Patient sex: M
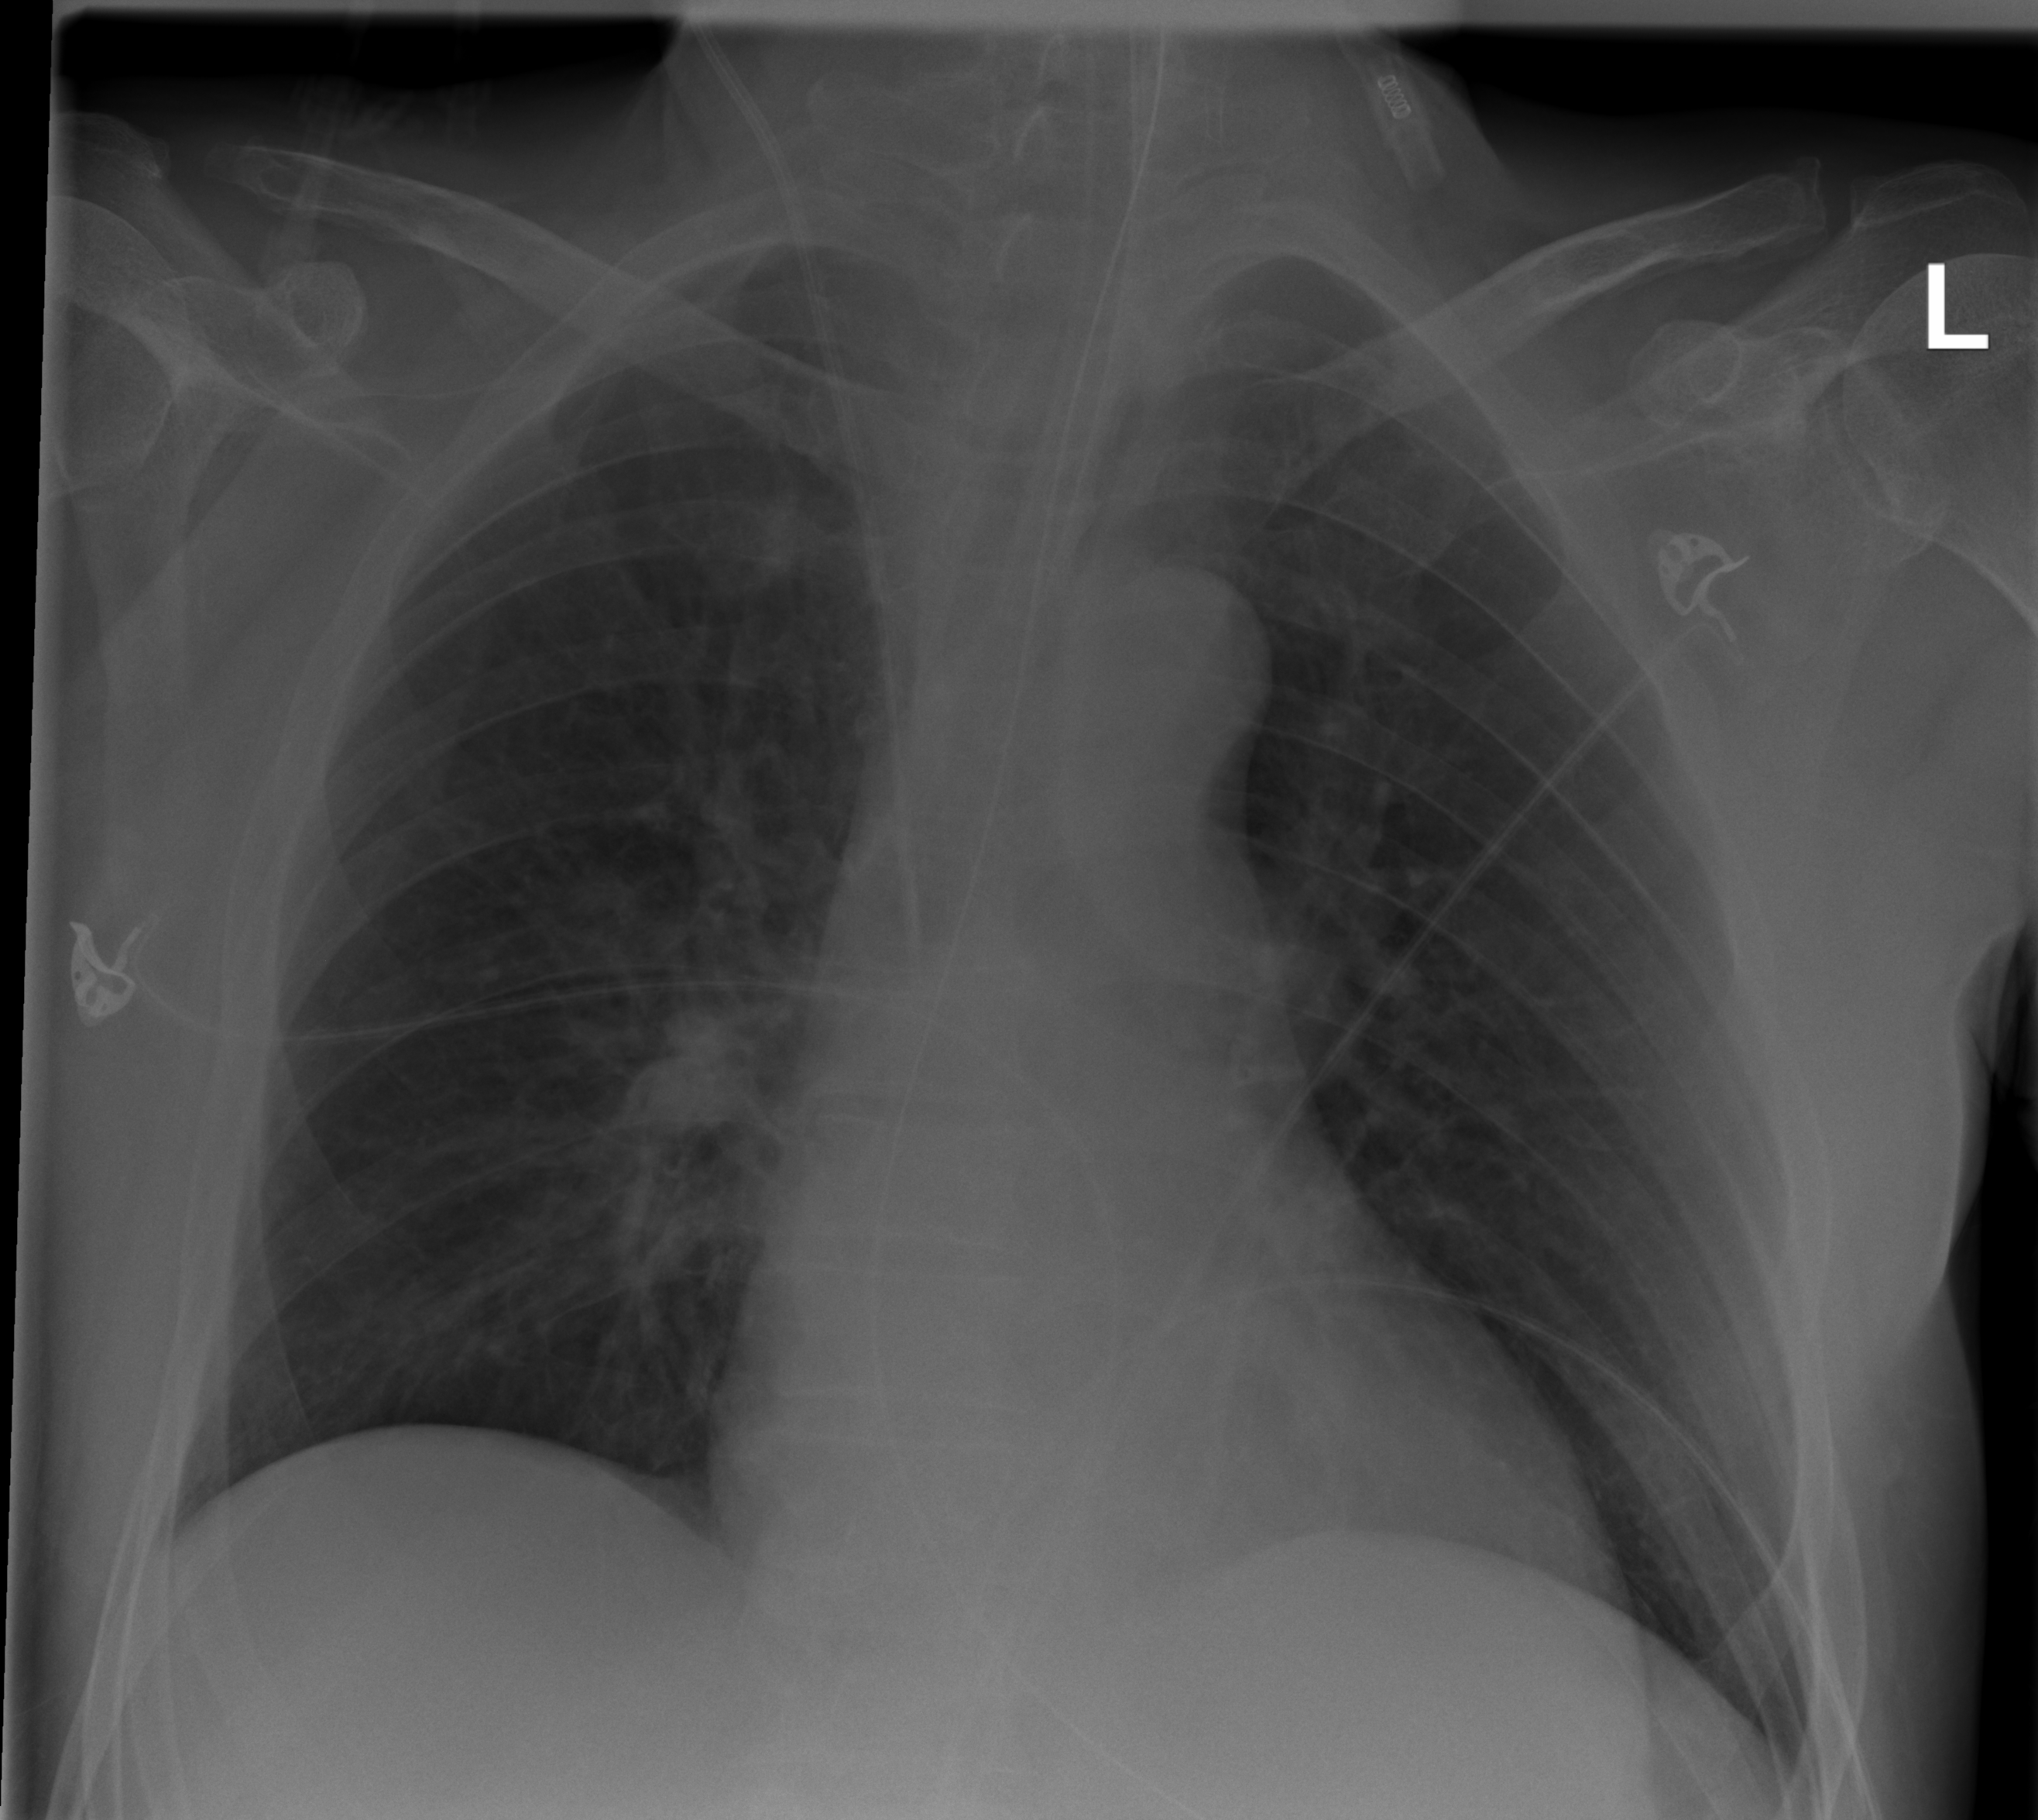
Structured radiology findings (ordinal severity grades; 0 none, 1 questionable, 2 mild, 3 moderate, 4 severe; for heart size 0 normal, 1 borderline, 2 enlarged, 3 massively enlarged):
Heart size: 1
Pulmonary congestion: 0
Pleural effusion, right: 0
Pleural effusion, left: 0
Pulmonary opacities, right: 1
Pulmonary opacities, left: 0
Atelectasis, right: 0
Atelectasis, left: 0